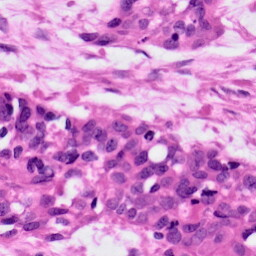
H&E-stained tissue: Ovarian